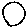
Label: circle